Question: When using the colormap 'set_over' and 'set_under' methods to select the color of out-of-range values that will appear in the extensions of the colorbar, only one color can be selected. I am looking for a work-around to be able to display a gradient of color in the colorbar extensions. For exemple, the last color of the colorbar I created is light pink and the extension is uniformly red. What I want instead is an extension that starts with the same light pink and that gradually becomes red.
Here's the code I used:
'''
import matplotlib as mpl
from matplotlib.backends.backend_agg import FigureCanvasAgg
from matplotlib.colors import LinearSegmentedColormap
from matplotlib.figure import Figure
# data
bounds = [0, 15, 25, 40]
style_color = [[247, 247, 247],
[5, 113, 176],
[146, 197, 222],
[244, 165, 130],
[202, 0, 32]]
# transform color rgb value to 0-1 range
color_arr = []
for color in style_color:
rgb = [float(value)/255 for value in color]
color_arr.append(rgb)
# normalize bound values
norm = mpl.colors.Normalize(vmin=min(bounds), vmax=max(bounds))
normed_vals = norm(bounds)
# create a colormap
cmap = LinearSegmentedColormap.from_list(
'my_palette',
list(zip(normed_vals, color_arr[:-1])),
N=256
)
cmap.set_over([color for color in color_arr[-1]])
cmap.set_under([color for color in color_arr[0]])
# create a figure
fig = Figure(figsize=(2, 5))
canvas = FigureCanvasAgg(fig)
ax = fig.add_subplot(121)
# create the colorbar
cb = mpl.colorbar.ColorbarBase(ax,
cmap=cmap,
norm=norm,
extend='max',
ticks=bounds)
fig.savefig('colorbar_extensions')
'''
Resulting colorbar:

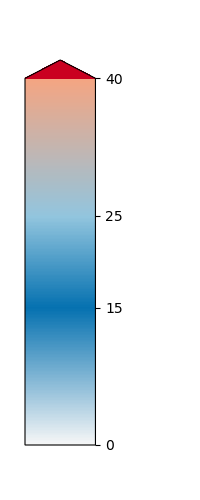
Answer: I think the 'cmap.set_over' and 'cmap.set_under' methods are meant to highlight , i.e. "highlight every value that is too high in one specific color, e.g. red".
If I understood you correctly, you want your colorbar to have a towards values above a specific threshold, so simply add the threshold value to your boundaries:
'''
# data
bounds = [0, 15, 25, 40, 45] # <- "45" is new here
style_color = [[247, 247, 247],
[5, 113, 176],
[146, 197, 222],
[244, 165, 130],
[202, 0, 32],
[255, 0, 0]] # <- the mapped color for the boundary "45" is [r,g,b] red.
'''
Now you need to remove the call to 'cmap.set_over([color for color in color_arr[-1]])' and hide the respective tick from the colorbar by restricting it with 'ticks=bounds[:-1]'.
yields:
<URL>
you might want to choose this "value is above threshold" point to be closer to 40 (e.g. 41) so that the colorbar does not look so "stretched out" at the top, which will however compress the gradient so much that it nearly looks like your original plot again. In this case, you'll need to specify a different red hue as the threshold color.